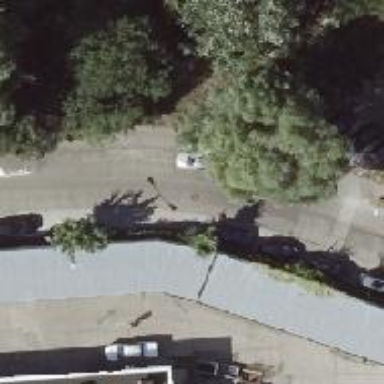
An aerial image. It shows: Sidewalk.